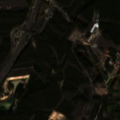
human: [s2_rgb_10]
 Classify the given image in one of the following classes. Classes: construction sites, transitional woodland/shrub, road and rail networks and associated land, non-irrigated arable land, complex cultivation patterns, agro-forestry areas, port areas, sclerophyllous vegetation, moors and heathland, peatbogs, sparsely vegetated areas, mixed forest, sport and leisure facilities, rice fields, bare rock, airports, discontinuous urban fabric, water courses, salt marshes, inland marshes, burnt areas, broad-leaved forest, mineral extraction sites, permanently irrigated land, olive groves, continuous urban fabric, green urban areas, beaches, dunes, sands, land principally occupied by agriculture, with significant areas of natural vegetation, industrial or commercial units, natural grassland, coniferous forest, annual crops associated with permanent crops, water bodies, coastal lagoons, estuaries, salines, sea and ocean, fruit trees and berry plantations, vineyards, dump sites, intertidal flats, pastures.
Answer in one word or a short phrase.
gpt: road and rail networks and associated land, complex cultivation patterns, coniferous forest, transitional woodland/shrub